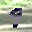
Label: 9